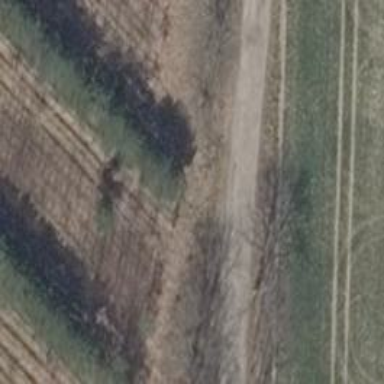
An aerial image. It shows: Row of trees in natural setting.